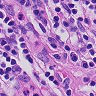
Metastatic tissue present: no